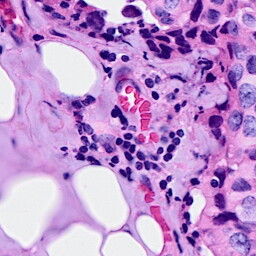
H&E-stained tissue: Breast